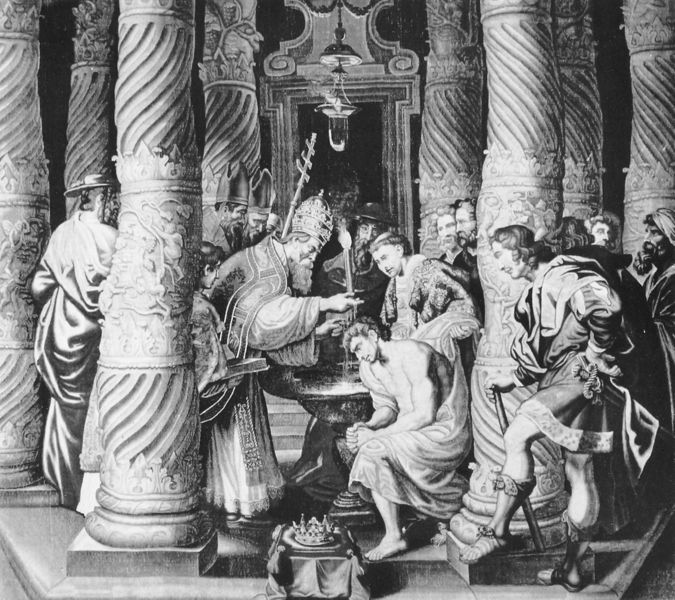
Titel: Die Taufe Konstantins
Künstler: Peter Paul Rubens
Institution: Philadelphia, Museum of Art, Samuel H Kress Collection
Schlagwörter: kopf, mann, umhang, wasser, weiß, menschen, grau, haar, lampe, männer, schwarz, szene, säule, säulen, tür, zeichnung, versammlung, bart, falten, innenraum, kirche, haare, krone, stab, grafik, bischof, papst, muskeln, stich, schwarzweiß, portal, klerus, krönung, mönch, kanneluren, mitra, tiara, taufe, turban, tonsur, taufbecken, weihwasser, papstkrone, enlampe